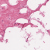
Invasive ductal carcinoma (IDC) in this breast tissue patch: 0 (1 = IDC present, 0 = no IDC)